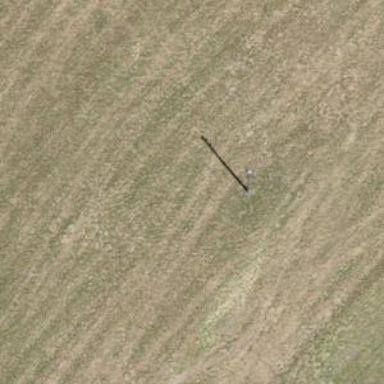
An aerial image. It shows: Minor power line.